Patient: sex F, age 61
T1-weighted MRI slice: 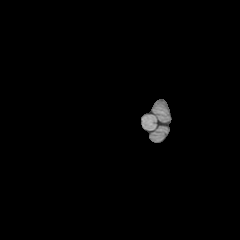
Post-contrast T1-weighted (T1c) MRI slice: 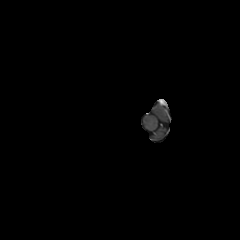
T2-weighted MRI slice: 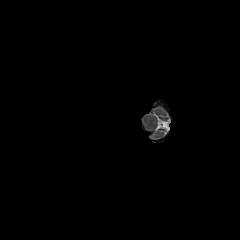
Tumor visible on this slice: no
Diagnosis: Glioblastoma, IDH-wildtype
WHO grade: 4